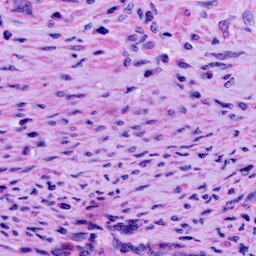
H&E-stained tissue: Cervix